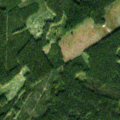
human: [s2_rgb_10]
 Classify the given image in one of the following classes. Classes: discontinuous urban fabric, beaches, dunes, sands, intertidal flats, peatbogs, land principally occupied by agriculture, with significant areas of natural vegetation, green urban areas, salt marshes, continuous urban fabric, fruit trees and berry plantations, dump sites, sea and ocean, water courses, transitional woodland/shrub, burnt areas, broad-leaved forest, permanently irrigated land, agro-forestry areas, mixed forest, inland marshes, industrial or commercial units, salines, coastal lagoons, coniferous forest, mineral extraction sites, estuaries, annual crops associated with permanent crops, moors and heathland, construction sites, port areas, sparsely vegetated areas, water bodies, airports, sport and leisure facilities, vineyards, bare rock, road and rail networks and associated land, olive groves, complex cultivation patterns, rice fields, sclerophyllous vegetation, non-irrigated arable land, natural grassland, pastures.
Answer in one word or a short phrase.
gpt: coniferous forest, transitional woodland/shrub